Question: Starting in iOS7, there is additional space at the top of my 'UITableView''s which have a style 'UITableViewStyleGrouped'.
Here is an example:

The tableview starts at the first arrow, there are 35 pixels of unexplained padding, then the green header is a 'UIView' returned by 'viewForHeaderInSection' (where the section is 0).
Can anyone explain where this 35-pixel amount is coming from and how I can get rid of it without switching to 'UITableViewStylePlain'?
---
# Update (Answer):
In iOS 11 and later:
'''
tableView.contentInsetAdjustmentBehavior = .never
'''
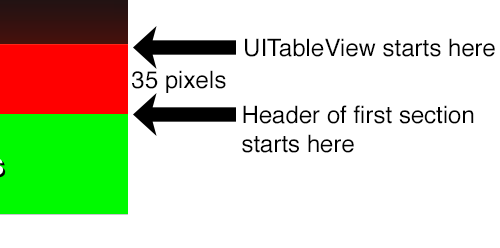
Answer: I have found the cause of my original bug and created a sample project showcasing it. I believe there is an iOS7 bug.
As of iOS7, if you create a UITableView with the Grouped style, but do not have a delegate set on first layout, then you set a delegate and call reloadData, there will be a 35px space at the top that will never go away.
See this project I made showcasing the bug: <URL>
Specifically this file: <URL>
If line 24 is active,
'''
[self performSelector:@selector(updateDelegate) withObject:nil afterDelay:0.0];
'''
there will be an extra 35 px space at the top. If line 27 is active and 24 is commented out,
'''
self.tableView.delegate = self;
'''
no space at the top. It's like the tableView is caching a result somewhere and not redrawing itself after the delegate is set and reloadData is called.